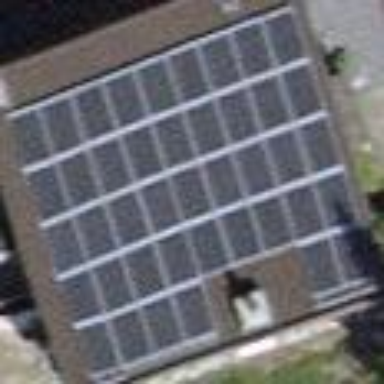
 consisting of solar photovoltaic panels."